Question: I'm trying to make a counter for days , so the user could know in what day he/she is at .

I have the start and end date , and I have the count between start and end
what I want is to tell the user at what day he is (day1 , day2 , day3 .... )
'''
let unit:NSCalendarUnit = [.Month, .Day]
let components = cal!.components(unit, fromDate: startDate, toDate: endDate, options: [] )
var daysCount = components.day
print(daysCount)
'''
any help ?
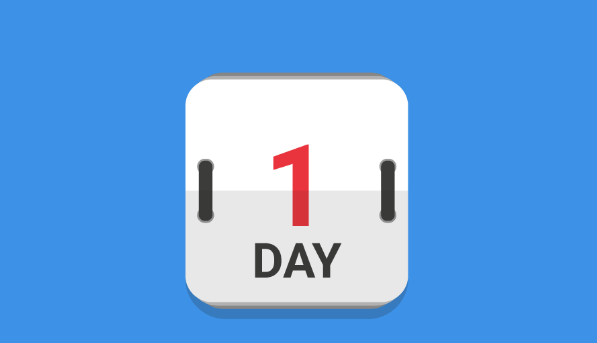
Answer: hope this helps:
'''
let cal = NSCalendar.currentCalendar()
let currentDate = NSDate()
let startDate = currentDate.dateByAddingTimeInterval(-7 * 24 * 60 * 60) // 7 days ago
let endDate = startDate.dateByAddingTimeInterval(10 * 24 * 60 * 60) // 10 days after start date (3 days from now)
if endDate.compare(currentDate) == .OrderedDescending {
// end date is in the future
let components = cal.components(.Day, fromDate: startDate, toDate: currentDate, options: [])
let daysCount = components.day
print("\(daysCount) days passed.")
} else {
// end date is now or in the past
let components = cal.components(.Day, fromDate: startDate, toDate: endDate, options: [])
let daysCount = components.day
print("\(daysCount) days passed. you reached the end date.")
}
'''